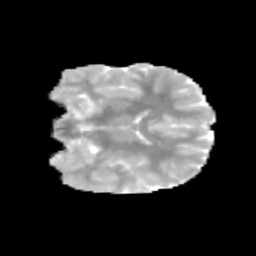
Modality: MD
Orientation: coronal
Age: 12
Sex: male
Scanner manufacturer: siemens
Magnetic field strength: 3 T
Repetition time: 3.8 s
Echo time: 0.07 s